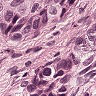
Metastatic tissue present: yes